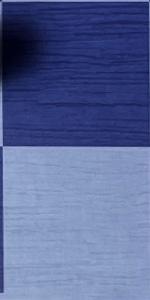
Label: Empty